Question: I'm wondering how to properly manage the seguent situation: I have a GIT repo and the tree structure is something like this

Branch Master contains the core of all projects (project1, project2, ..., projectn). It is a sort of CMS. Branch Develop is a safety copy of branch Master. Each project uses the core contained in the Master branch and adds some other features specialized for that project.
Sometimes happens this: I'm in a project branch (for example Project1), but I modify core features for convenience (features belong to the Core branch).
How can I commit those changes in the core branches (Develop and Master) without changing branch and without (consequently) commit all changes done in the Project1 branch? What's the best solution to manage this situation? Thanks in advance.
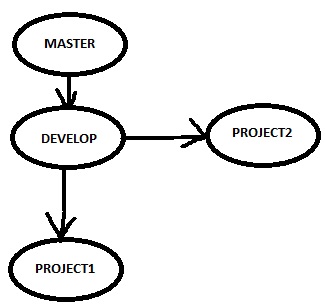
Answer: you can just go to your maste branch, add and commit the files that you want. then return to project branch and merge it with master. but i think that the structure you have isn't the best idea. i recommend you to use git submodule for your core project and you will be easyaly able to do what you whant. all your projects will easyaly get latest core changes and you do not need to use merges which makes your history much cleaner